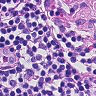
Metastatic tissue present: no